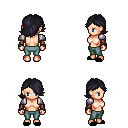
a pixel art fantasy rpg character, female body template, human, light skin, steel arm armor, teal pants, raven swoop hairstyle, cloth bracers, black slippers, four views (front, back, left, right), 2x2 character sprite sheet, small pixel art, hard edges, no anti-aliasing